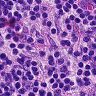
Metastatic tissue present: no